Question: I'm trying too see whether I can use the Dot programming language to apply it to an old project of mine.
The task is simple: create a high quality graph with ease.
Unfortunately, while it has been fairly easy to implement the details of my graph, I wound up having to take loads of time just for adjusting the layout.
Furthermore, it is quite unclear to me how the order of my instructions impact my graph, but it actually looks like putting the last instruction of my code at the beginning produces a completely different output!
Here is the code:
'''
digraph {
TOP [shape=doublecircle]
TOP->TOP->{rank=same a->b->c->b->a}
a:s->c:s
a:nw->a:sw
c:ne->c:se
b:s->b:s
}
'''
so. firstly, i finally mastered the 'get nodes to be on the same horizontal/vertical line' through ranking...
I also kinda fixed the problem of edges doing stupid interconnections (all free space below the graph for connections, and the edge winds up zig-zagging through the whole graph in an awkward way and overlapping everything?) using the direction indicators ":e" and the such (i believe they are called routes...), but it looks like graphviz isn't using them in a smart way, because the result looks funny to me.
Here is the output, how do I get it to avoid and make enough space for future () labels?

(made with )
(also, I would need to add a c->a edge at the bottom too, but adding one the "normal" way ruined everything)
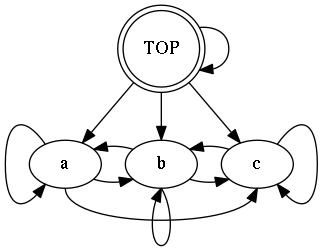
Answer: You can use invisible nodes to "re-route" your edges as desired (edited as per comments below):
'''
digraph
{
/* layout */
// node width to create space for longer labels
node [ width = 1.75 ];
{ rank=same; a; b; c }
/* nodes */
t [ label = "TOP", shape = doublecircle, width = 1];
a [ label = "short" ];
b [ label = "medium" ];
c [ label = "rather l o n g"]
// invisible nodes to 're-route' the edges
x [ style = invis, shape = point, width = 0 ];
y [ style = invis, shape = point, width = 0 ];
/* edges */
t -> t;
t -> { a b c }
t -> { a b c } [dir = back ]; // added for reverse arrows
a -> b -> c -> b -> a;
a:nw -> a:sw;
c:ne -> c:se;
b:s -> b:s;
// put the invisible nodes at the desired places with invisible edges
b -> x -> y [ style = invis ];
// edges to invisible nodes must not have heads
c:sw -> x [ arrowhead = "none" ];
x -> a:se;
a:s -> y [ arrowhead = "none" ];
y -> c:s;
}
'''
yields
<URL>